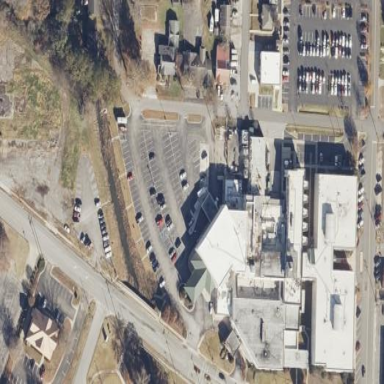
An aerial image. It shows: Hospital providing healthcare services.